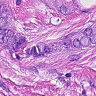
Metastatic tissue present: yes